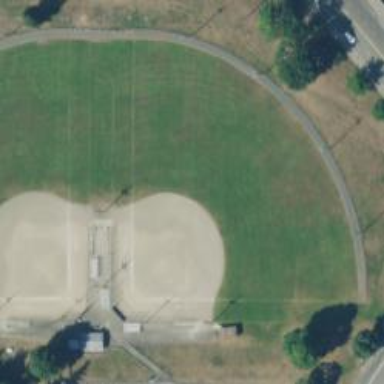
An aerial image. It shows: Baseball pitch for leisure land activities.